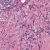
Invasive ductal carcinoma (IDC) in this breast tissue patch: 1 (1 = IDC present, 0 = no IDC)